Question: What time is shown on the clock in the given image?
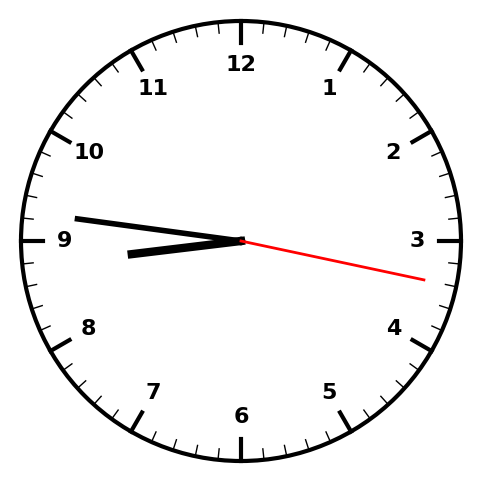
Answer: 08:46:17